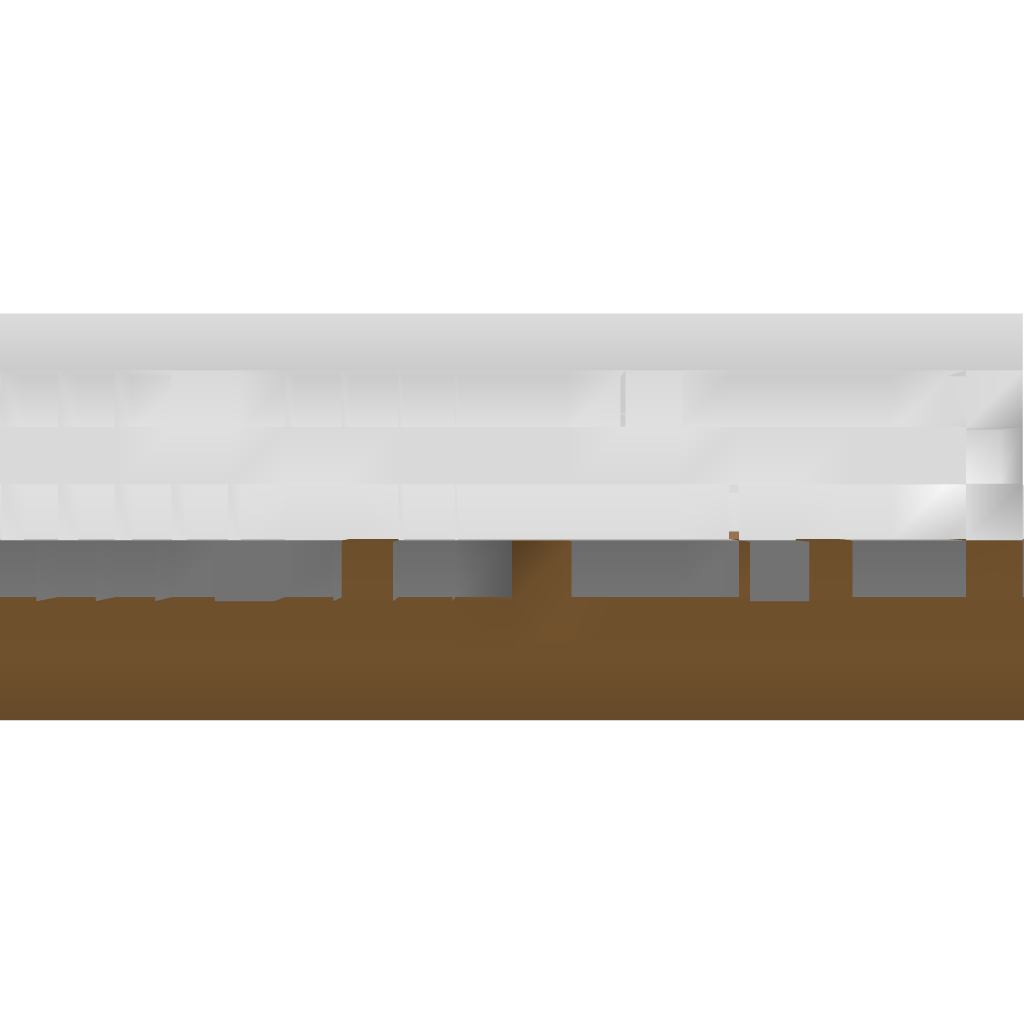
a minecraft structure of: Redstone Firing Range bad low quality